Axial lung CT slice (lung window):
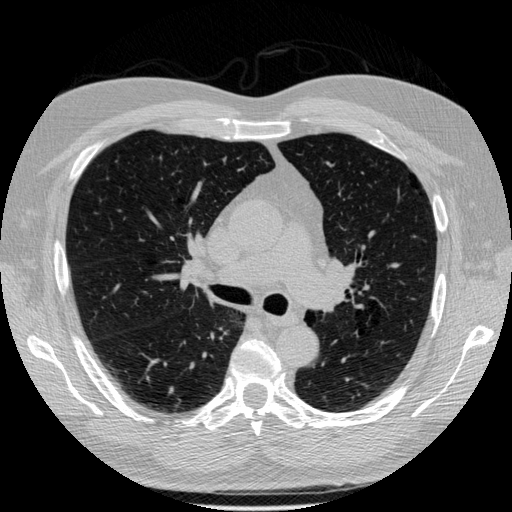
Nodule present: no